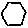
Label: hexagon